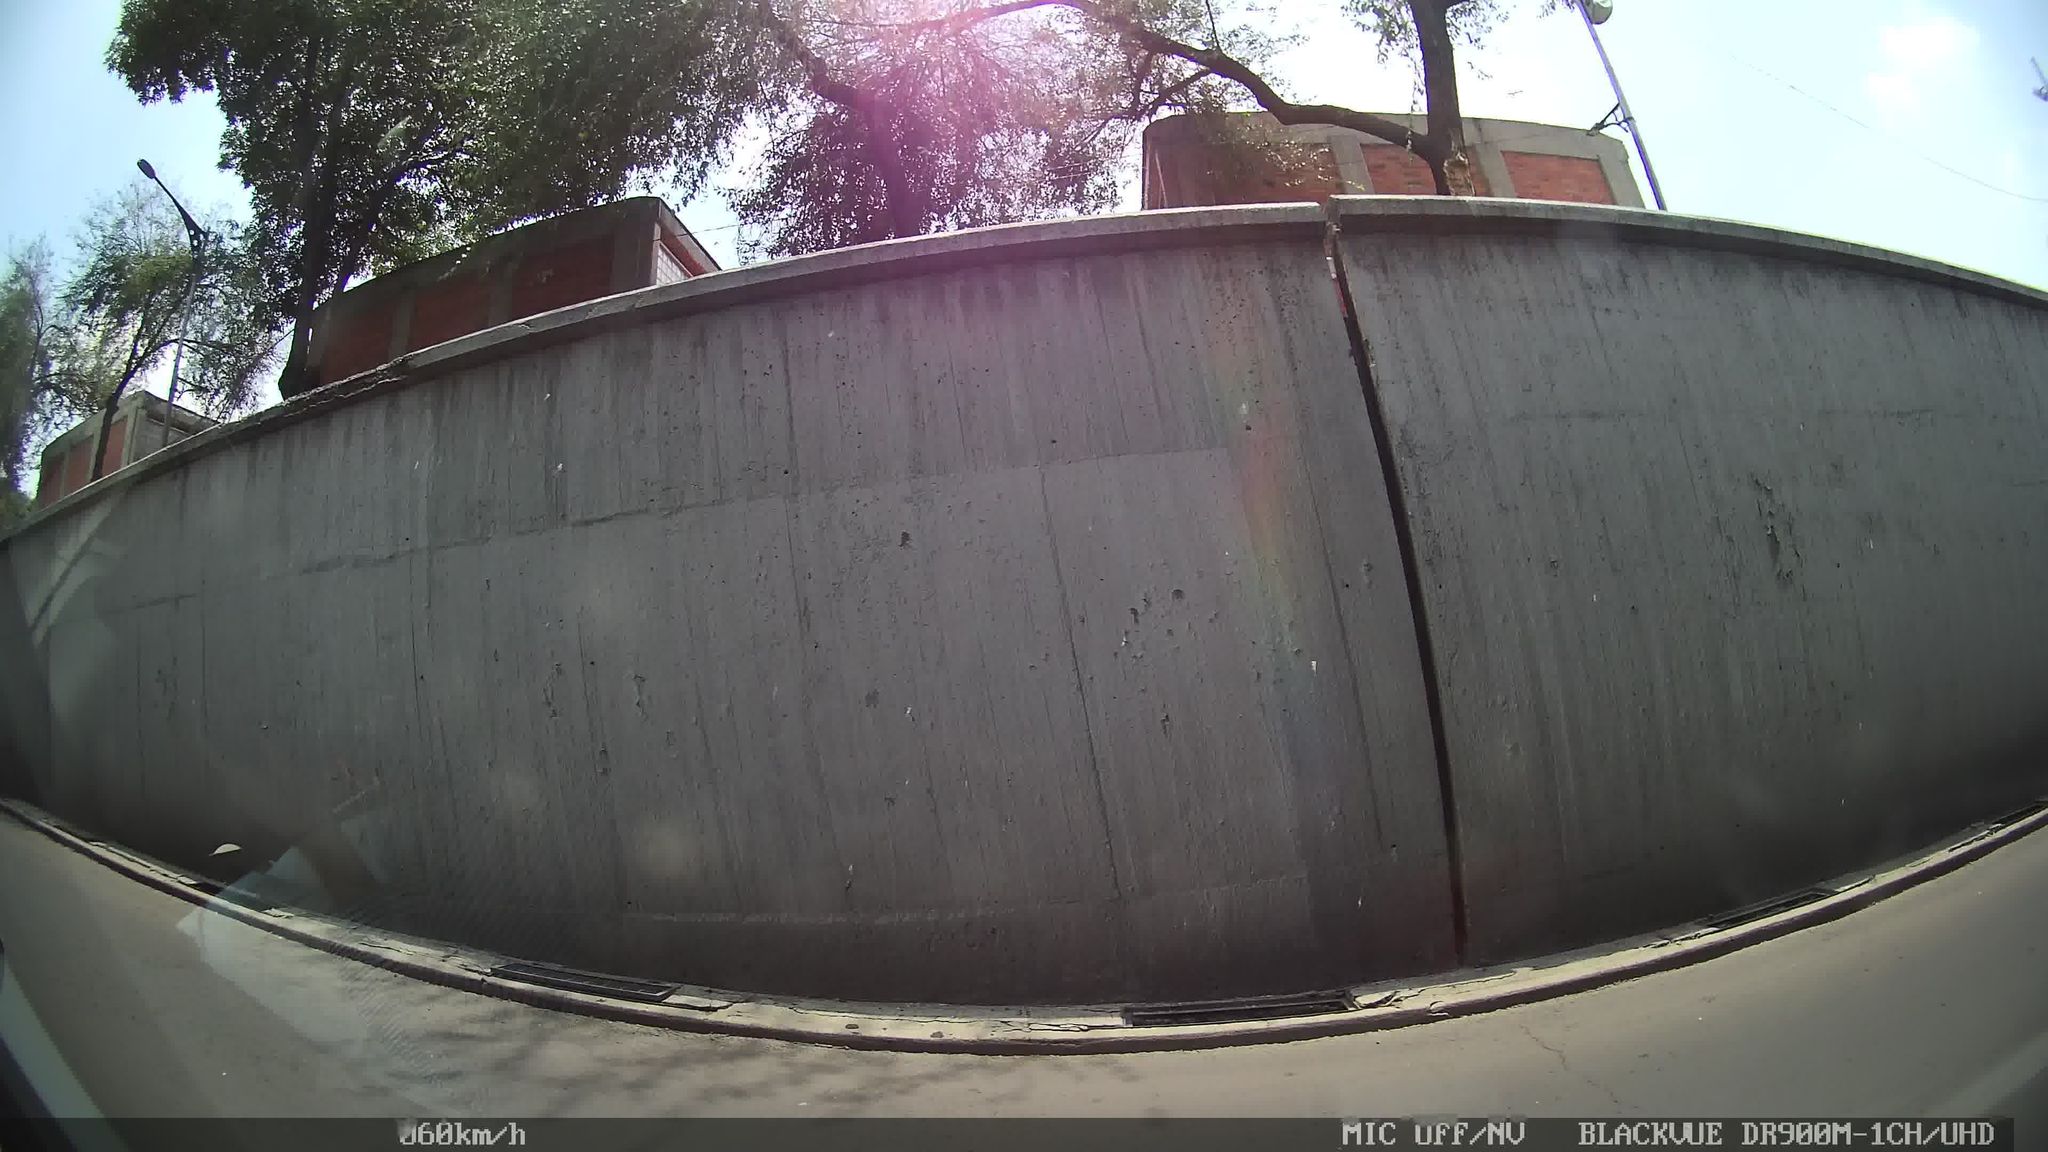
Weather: clear
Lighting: day
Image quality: good
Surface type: driving surface
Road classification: service, footway
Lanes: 3
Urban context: urban centre
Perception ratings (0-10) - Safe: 0.83, Lively: 1.64, Beautiful: 1, Boring: 2.55, Depressing: 6.74, Wealthy: 1.79